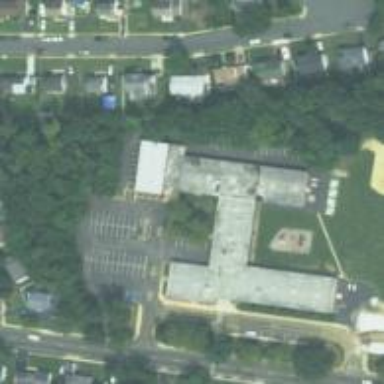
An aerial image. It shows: School.